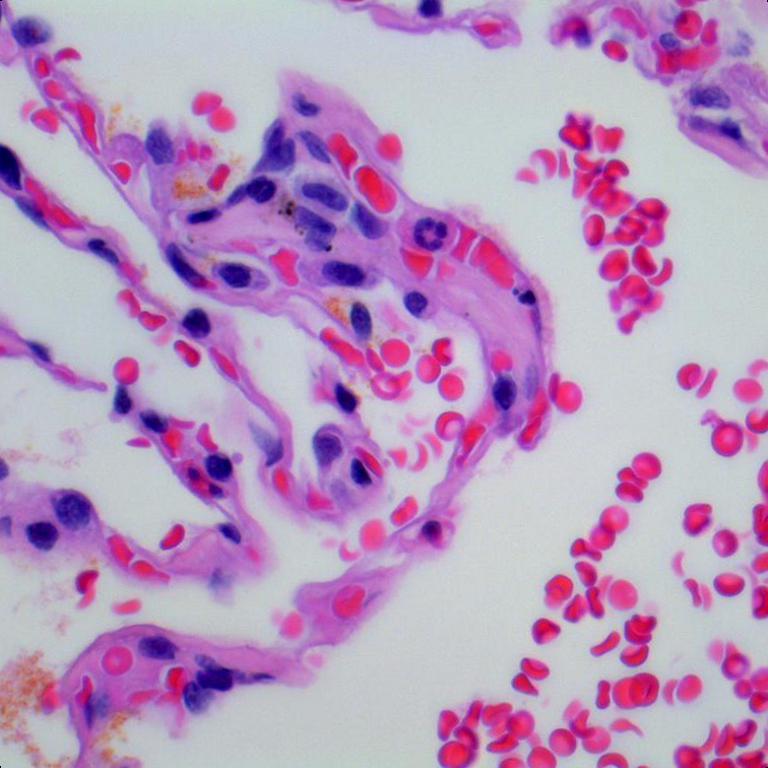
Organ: lung
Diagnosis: benign